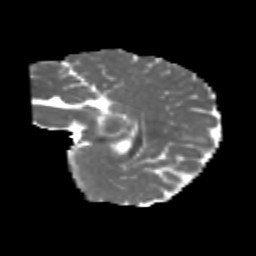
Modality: MD
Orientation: sagittal
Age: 6
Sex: female
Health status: healthy